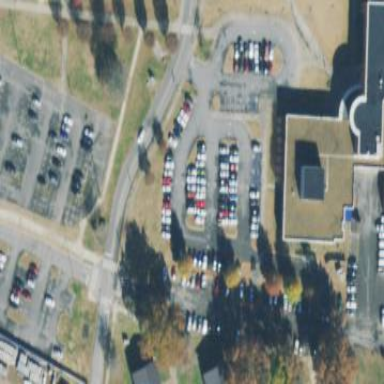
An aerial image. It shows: Park and ride parking facility with surface parking.